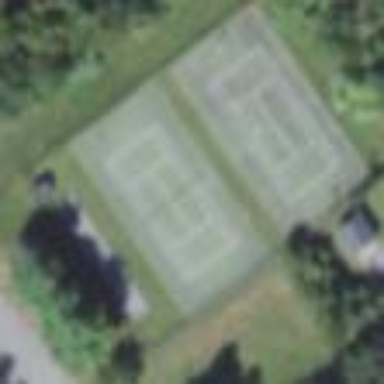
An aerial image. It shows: Tennis court on the leisure land pitch.